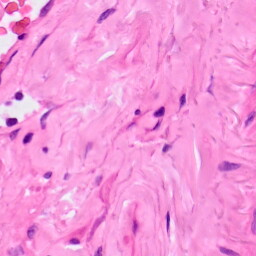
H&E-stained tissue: Lung